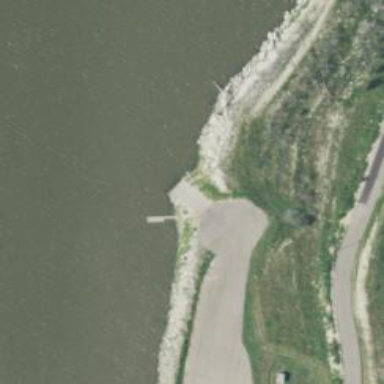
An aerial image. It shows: Slipway on leisure land.